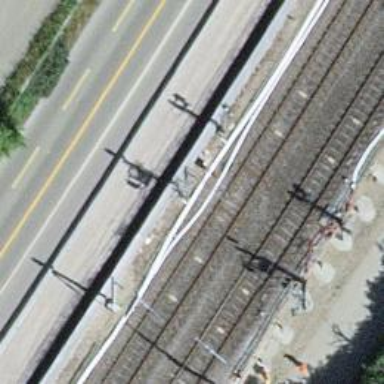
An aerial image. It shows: Railway signal.